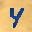
Label: 4